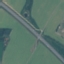
Label: Highway